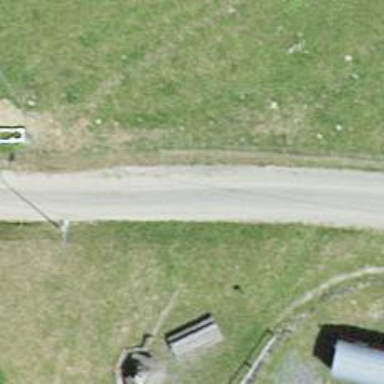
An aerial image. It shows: Unclassified paved road.